Field crop: maize
Growth stage: 2
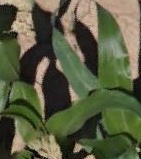
Species: maize